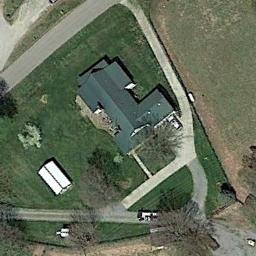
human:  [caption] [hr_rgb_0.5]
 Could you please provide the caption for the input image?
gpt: A path leads to this house with black roof .

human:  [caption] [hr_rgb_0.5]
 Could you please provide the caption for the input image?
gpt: In a sparse residential area there is a gray house surrounded by grass and several roads .

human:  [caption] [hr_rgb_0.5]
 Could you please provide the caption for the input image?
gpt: The sparse residential is surrounded by grass .

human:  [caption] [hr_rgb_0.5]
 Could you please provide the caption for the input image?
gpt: The sparse residential is on the grass next to the bare land and a road .

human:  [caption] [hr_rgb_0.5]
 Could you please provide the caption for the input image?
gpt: A sparse residential area with a green building and a white building .